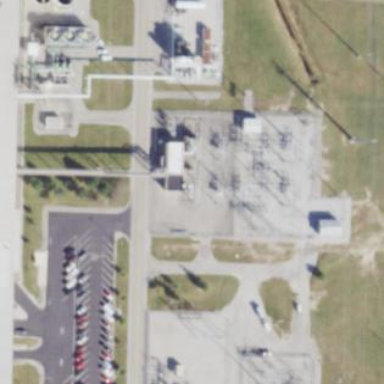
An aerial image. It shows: Substation with power equipment.